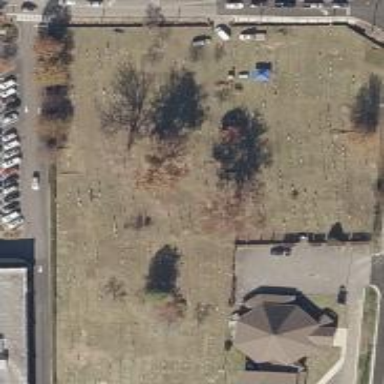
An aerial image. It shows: Cemetery.